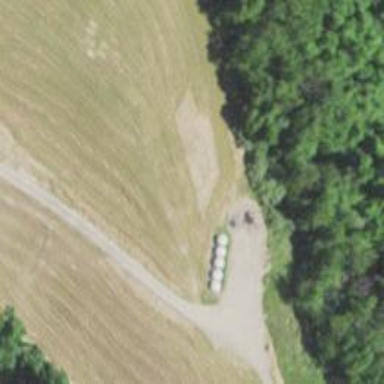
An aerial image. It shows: Storage tank with man-made structure.